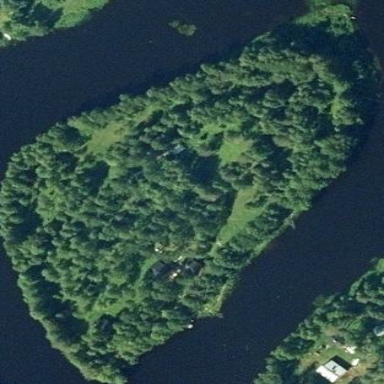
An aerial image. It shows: Islet covered with woodland.